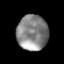
Tissue: prostate
Cell type: T cells
Senescence score: 0.3475
Nuclear area (px): 1071
Mean DAPI intensity: 134.247